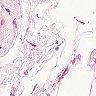
Metastatic tissue present: no